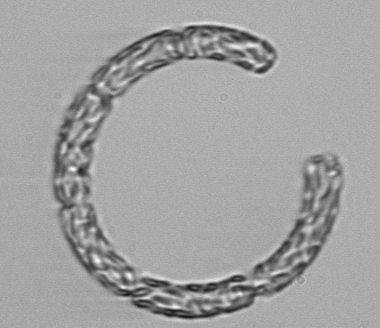
Label: Guinardia_striata